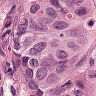
Metastatic tissue present: yes